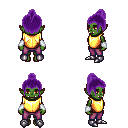
a pixel art fantasy rpg character, female body template, orc, green skin, gold chest armor, magenta pants, purple short topknot hairstyle, white cloth bracers, metal boots, four views (front, back, left, right), 2x2 character sprite sheet, small pixel art, hard edges, no anti-aliasing